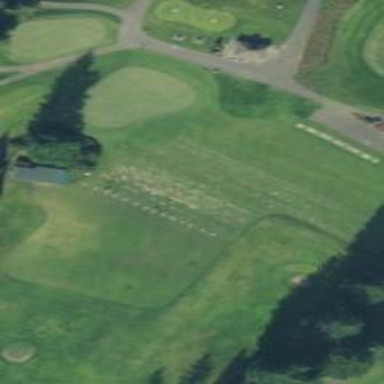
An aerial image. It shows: Grassy area designated as golf tee.